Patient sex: F
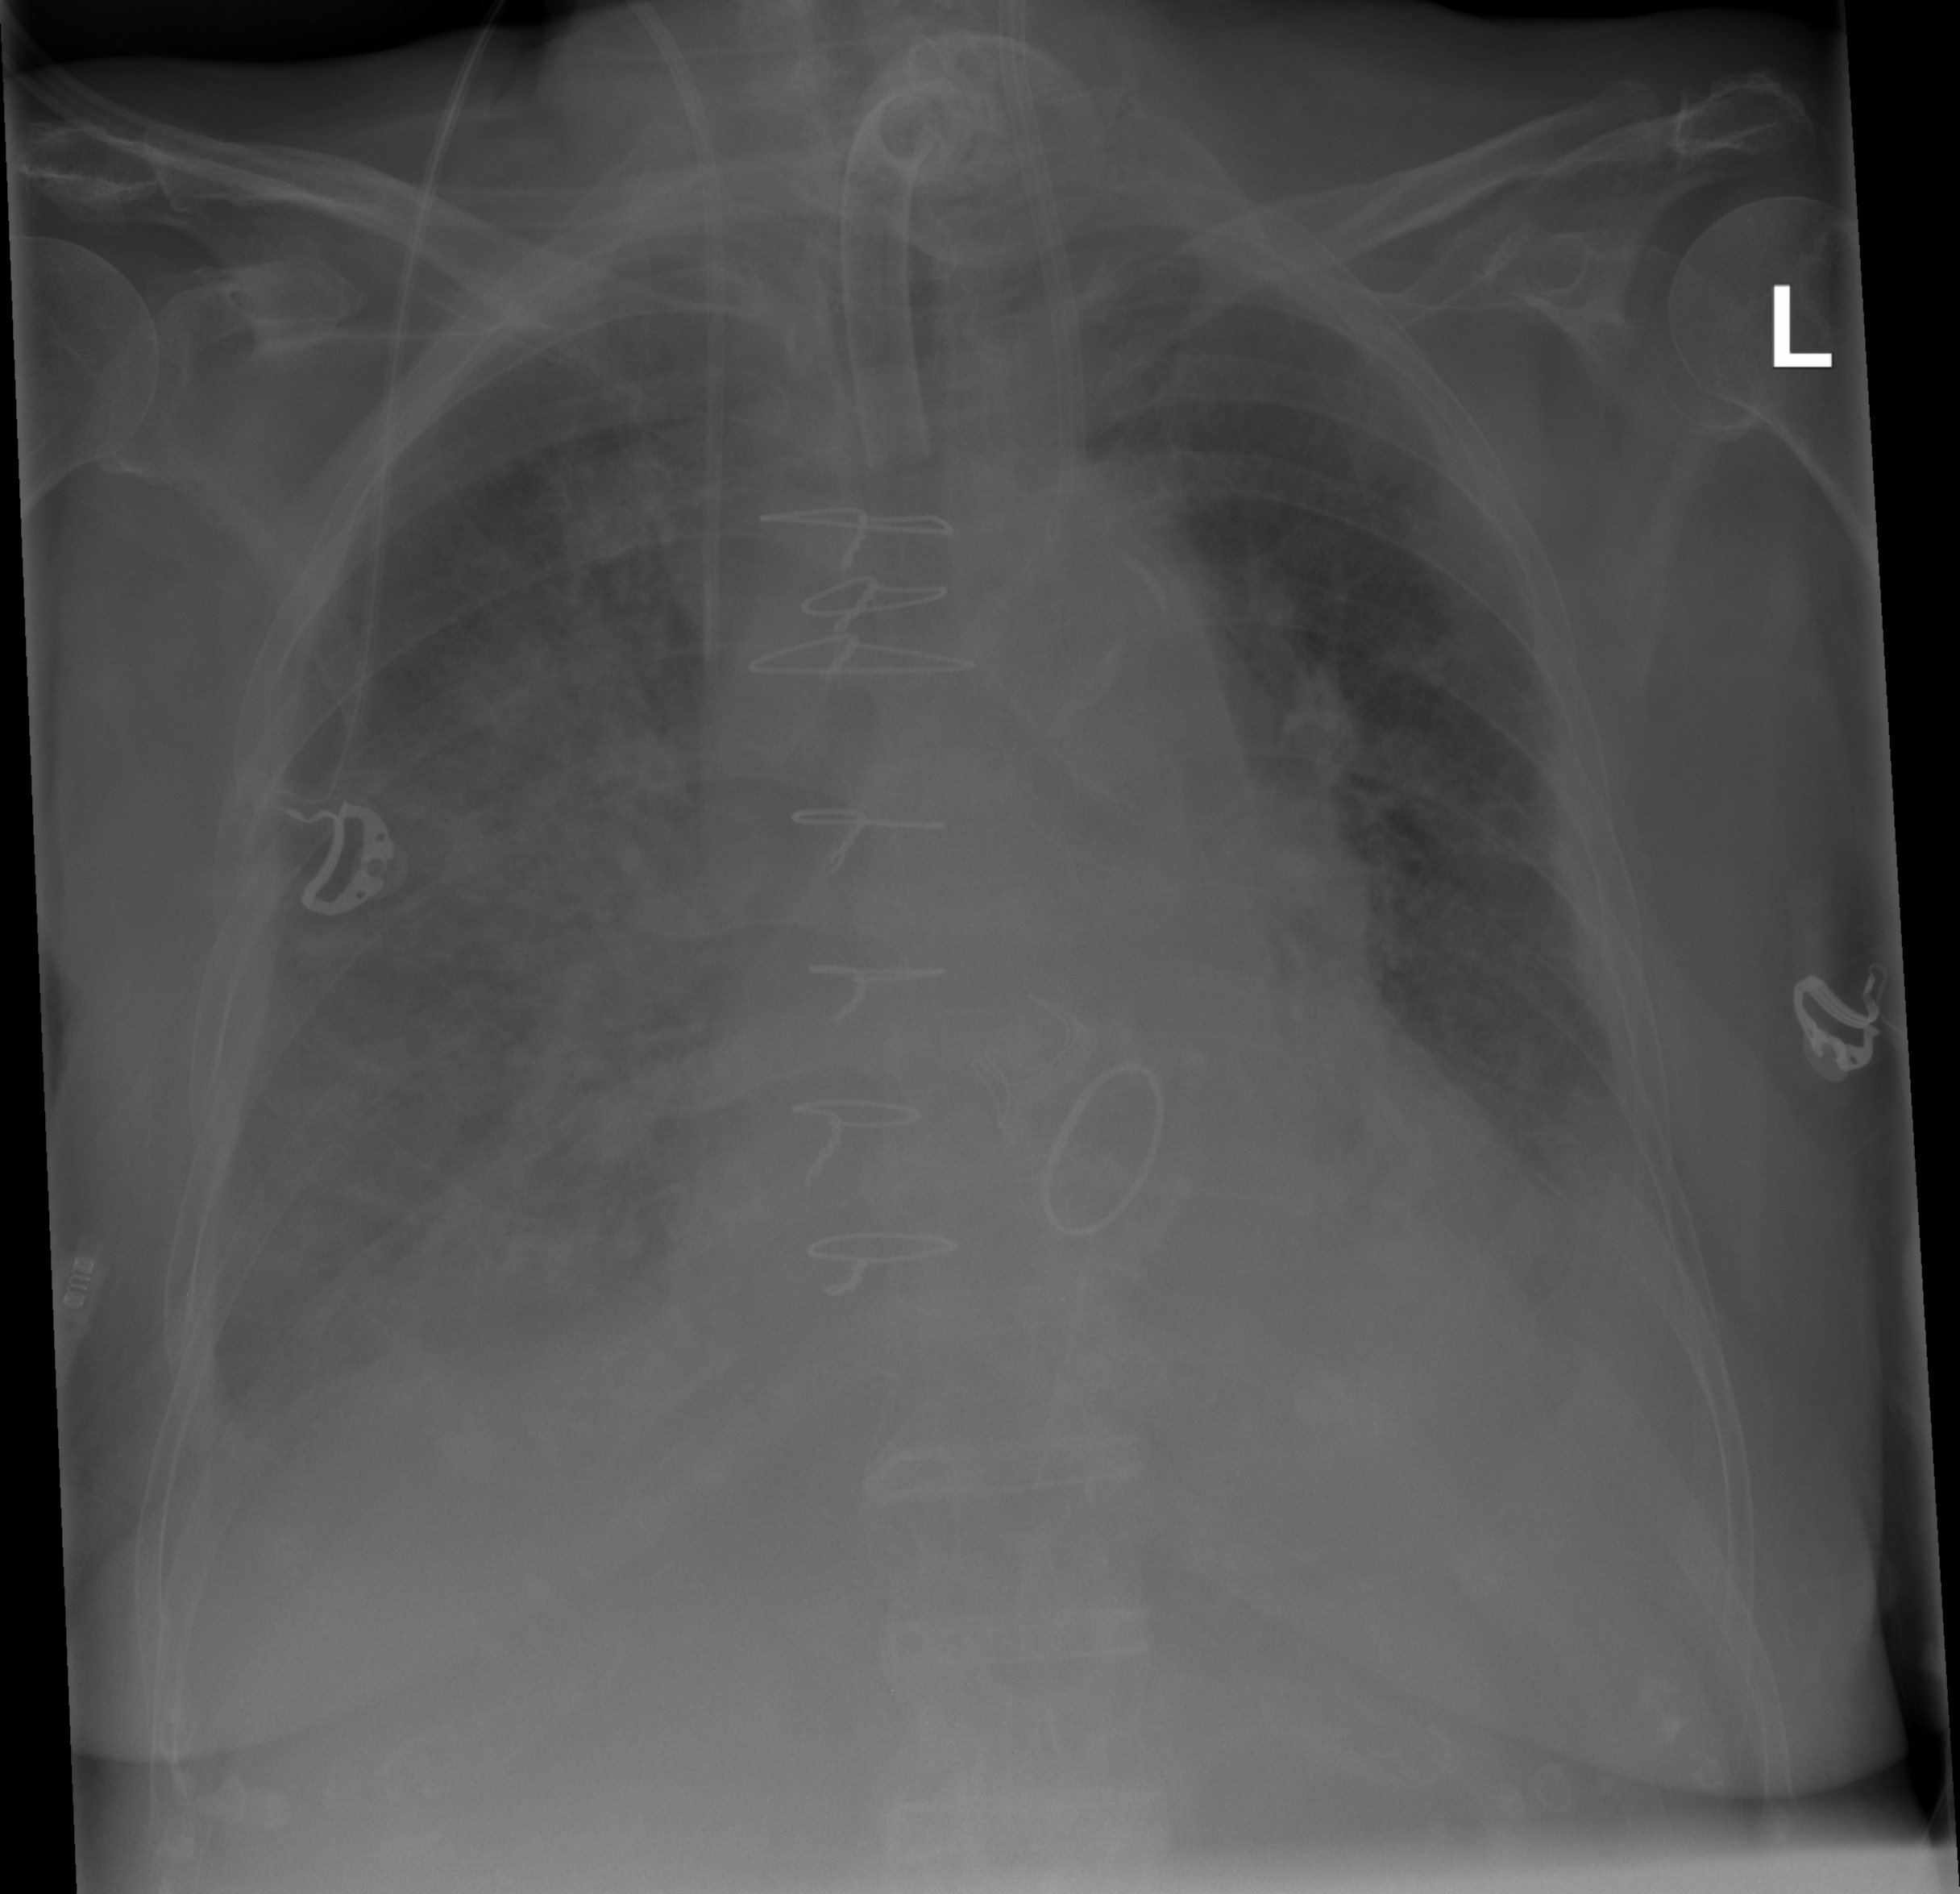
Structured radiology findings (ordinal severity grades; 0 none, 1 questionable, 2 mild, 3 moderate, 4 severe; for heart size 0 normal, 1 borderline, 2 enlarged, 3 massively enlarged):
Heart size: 2
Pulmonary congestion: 2
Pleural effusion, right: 2
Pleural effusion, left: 2
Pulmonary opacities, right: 3
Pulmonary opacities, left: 3
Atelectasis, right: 2
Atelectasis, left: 2